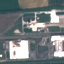
Land use / land cover: Industrial